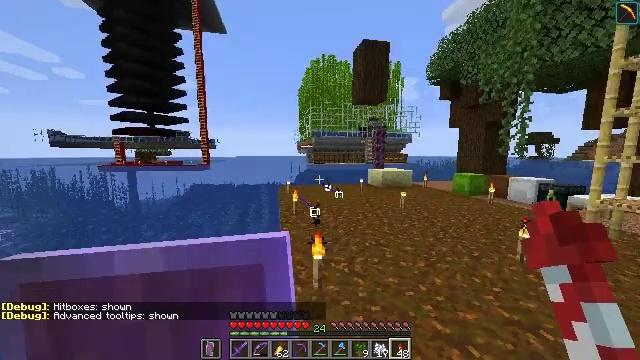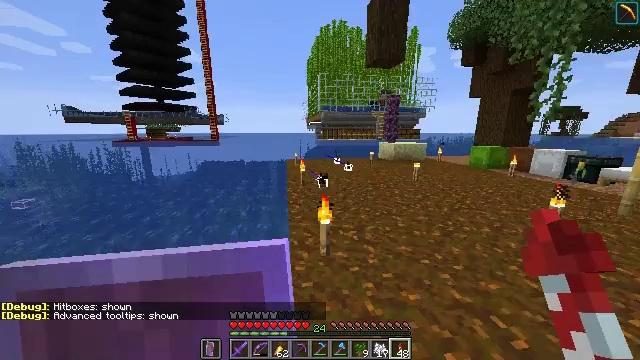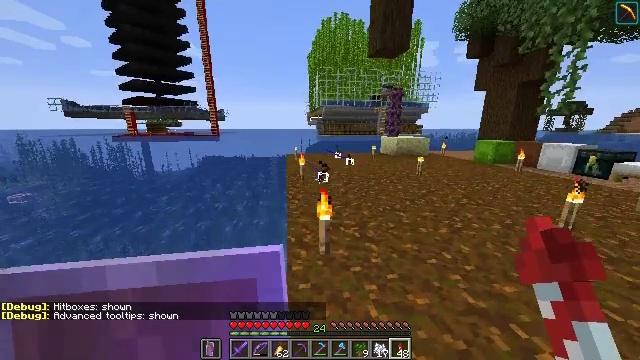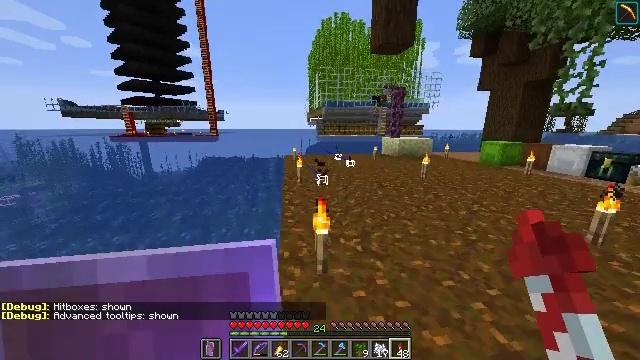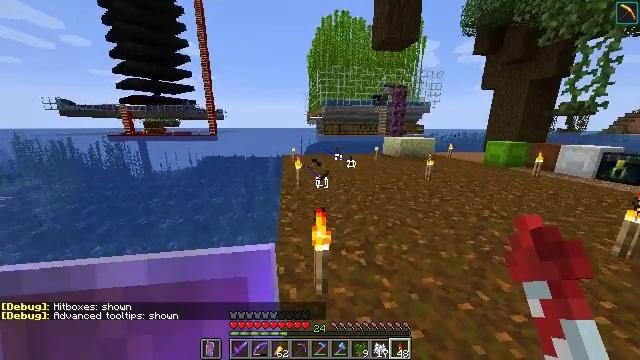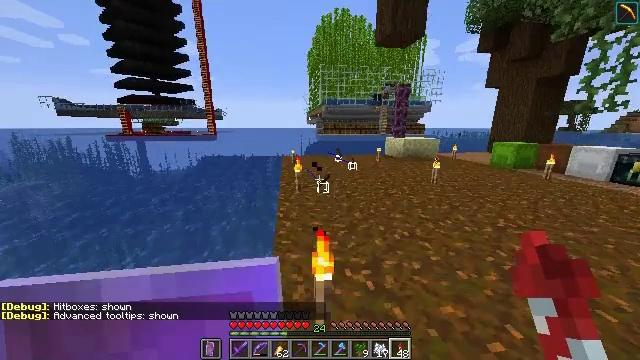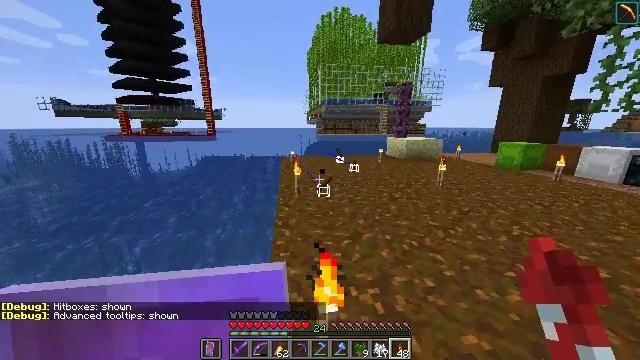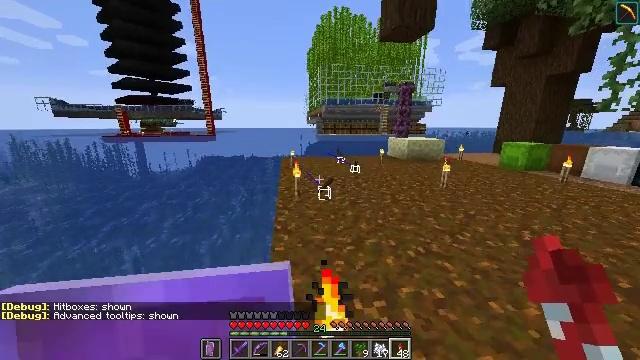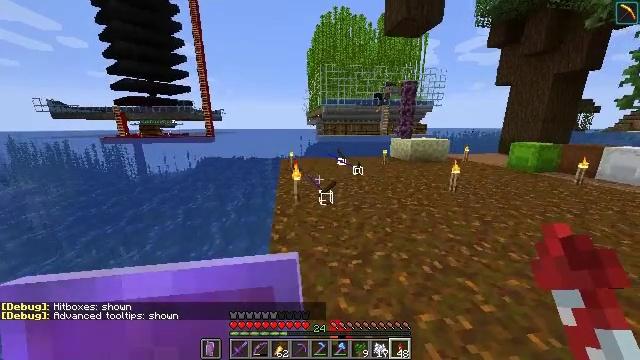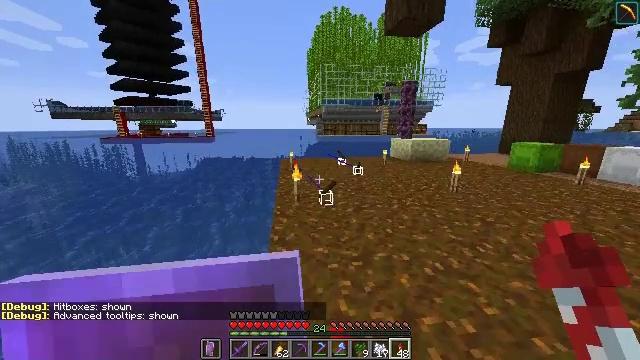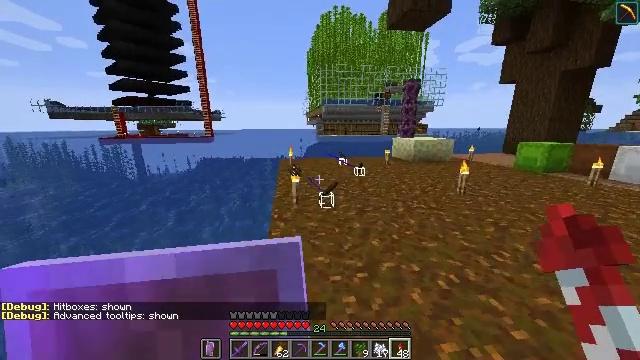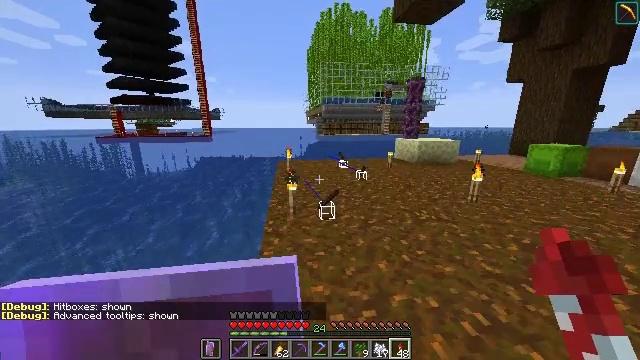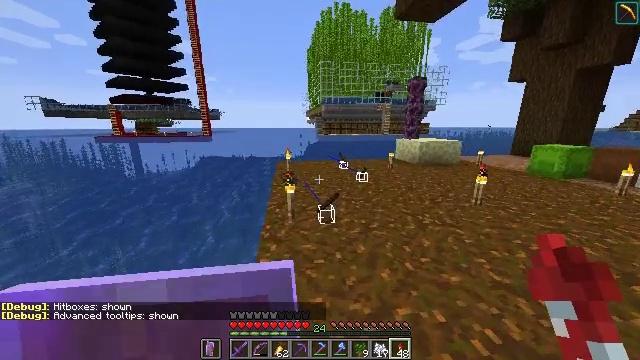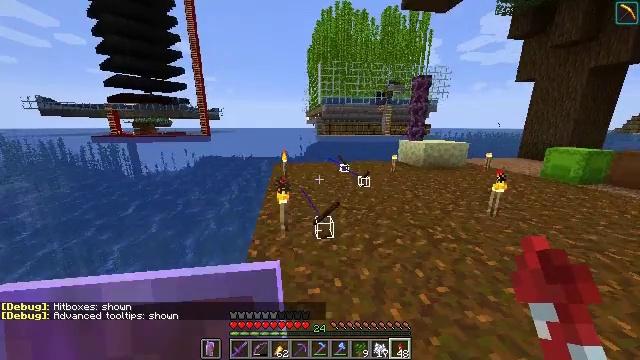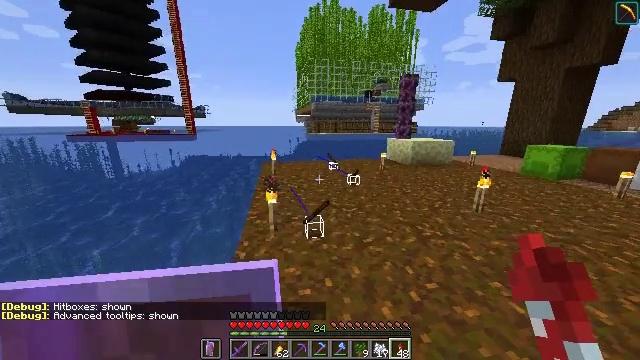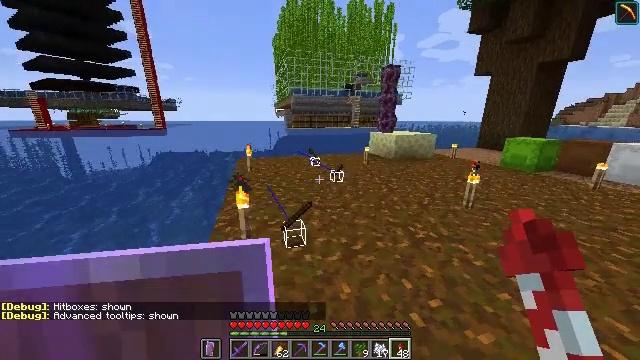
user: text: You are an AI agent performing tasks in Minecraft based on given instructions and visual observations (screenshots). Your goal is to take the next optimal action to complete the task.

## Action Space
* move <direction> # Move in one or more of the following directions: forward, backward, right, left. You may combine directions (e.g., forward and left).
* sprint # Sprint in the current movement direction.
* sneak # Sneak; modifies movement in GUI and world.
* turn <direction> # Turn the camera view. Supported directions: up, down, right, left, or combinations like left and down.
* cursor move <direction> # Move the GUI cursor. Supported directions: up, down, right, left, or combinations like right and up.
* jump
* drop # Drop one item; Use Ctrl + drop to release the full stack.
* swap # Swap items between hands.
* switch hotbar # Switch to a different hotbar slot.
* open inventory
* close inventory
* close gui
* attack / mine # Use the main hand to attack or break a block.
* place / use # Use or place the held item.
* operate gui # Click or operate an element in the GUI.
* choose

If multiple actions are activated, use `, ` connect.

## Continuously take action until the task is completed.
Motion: motion action
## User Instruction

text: Break the dark oak log in the forest.
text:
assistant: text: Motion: move forward, sprint, turn left and down
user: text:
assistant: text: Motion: move forward, sprint, turn down
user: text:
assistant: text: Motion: move forward, sprint
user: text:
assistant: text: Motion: move forward, sprint
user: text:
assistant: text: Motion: move forward, sprint
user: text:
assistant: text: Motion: move forward, sprint
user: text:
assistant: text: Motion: move forward, sprint
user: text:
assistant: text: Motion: move forward, sprint
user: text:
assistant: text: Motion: move forward, sprint
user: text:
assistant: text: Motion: move forward, sprint
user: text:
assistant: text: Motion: move forward, sprint
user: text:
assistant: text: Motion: move forward, sprint
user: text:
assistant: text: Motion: move forward, sprint
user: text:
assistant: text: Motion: move forward, sprint, turn right
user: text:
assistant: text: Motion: move forward, sprint, turn right and down
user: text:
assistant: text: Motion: move forward, sprint, turn right
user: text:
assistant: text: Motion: move forward, sprint
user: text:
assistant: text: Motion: move forward, sprint
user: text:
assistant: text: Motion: move forward, sprint
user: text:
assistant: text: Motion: move forward, sprint
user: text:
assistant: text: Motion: move forward, sprint
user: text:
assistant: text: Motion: move forward, sprint
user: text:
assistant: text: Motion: move forward, sprint
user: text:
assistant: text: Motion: move forward, sprint
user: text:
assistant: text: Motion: move forward, sprint
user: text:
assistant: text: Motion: move forward, sprint
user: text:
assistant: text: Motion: move forward, sprint
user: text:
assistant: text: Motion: move forward, sprint
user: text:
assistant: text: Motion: move forward, sprint
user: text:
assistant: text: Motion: move forward, sprint